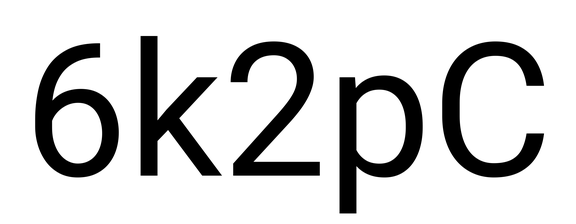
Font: Roboto_Regular